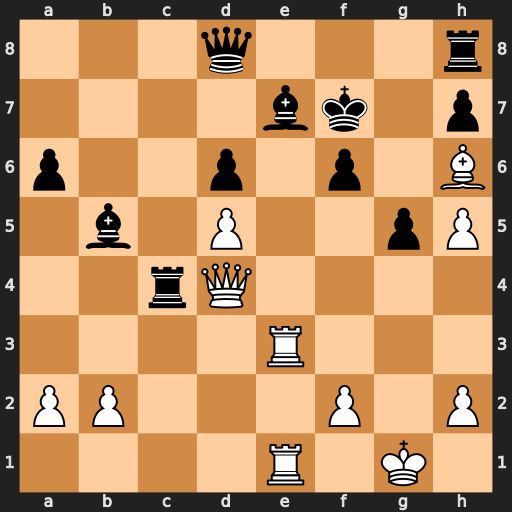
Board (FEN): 3q3r/4bk1p/p2p1p1B/1b1P2pP/2rQ4/4R3/PP3P1P/4R1K1
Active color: w
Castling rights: -
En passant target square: -
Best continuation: Rxe7+ Qxe7 Rxe7+